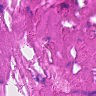
Metastatic tissue present: no